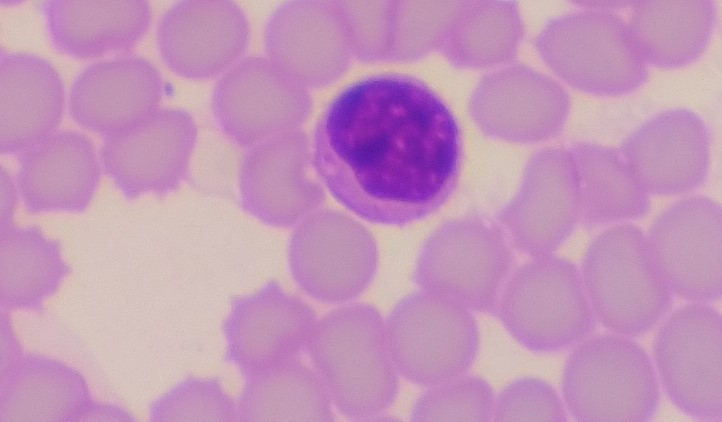
White blood cell type: Lymphocyte